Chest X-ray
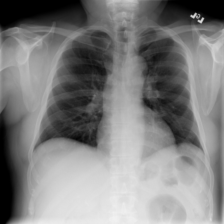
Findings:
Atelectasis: negative
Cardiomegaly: negative
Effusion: negative
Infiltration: negative
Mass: negative
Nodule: negative
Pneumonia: negative
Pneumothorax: negative
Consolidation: negative
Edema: negative
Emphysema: negative
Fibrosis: negative
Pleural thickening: negative
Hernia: negative